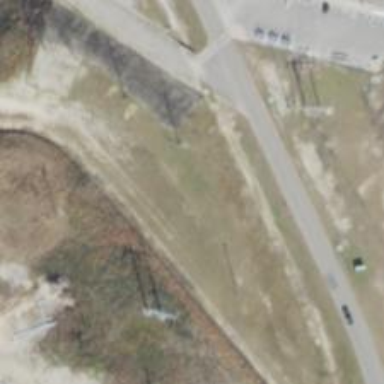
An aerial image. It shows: Abandoned spur railway.